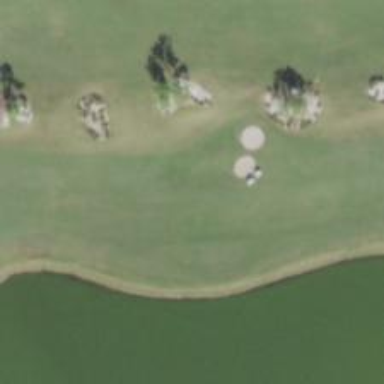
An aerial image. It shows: View of golf hole.